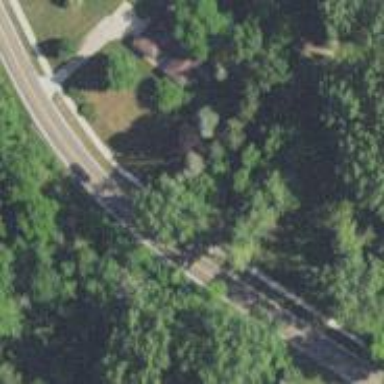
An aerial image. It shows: Culvert tunnel.